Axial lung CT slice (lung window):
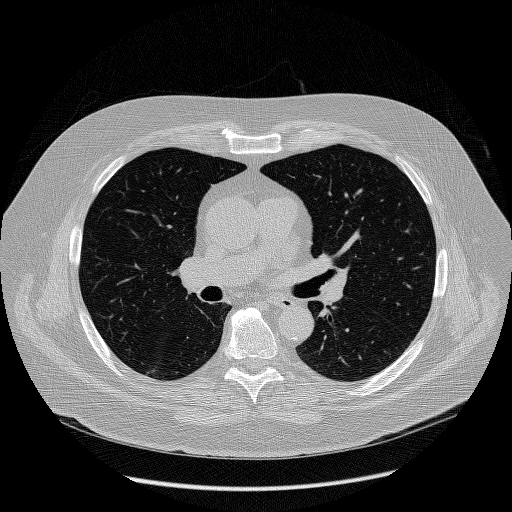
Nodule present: no